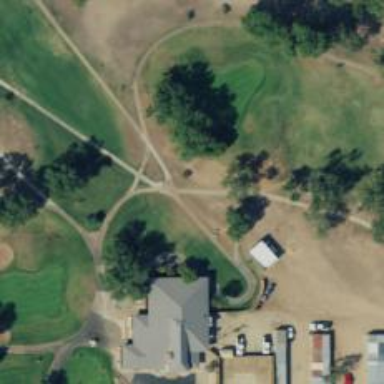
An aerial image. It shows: Service road with grade1 track surface. It resembles golf cart path.